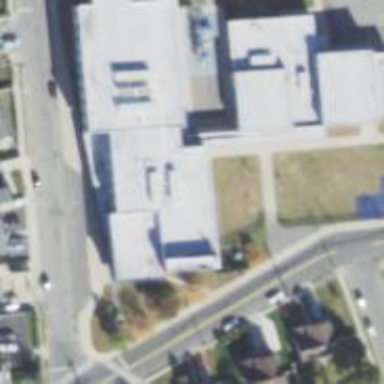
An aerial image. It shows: School building.